Question: Here's a good example that sums it up:

This is a 'UITextField' that contains long text, so the user is able to scroll down to view the rest of the text.
How can I make the bottom rows appear "transparent"?
'UITextField' only allows setting global text properties (like color, font size, etc).
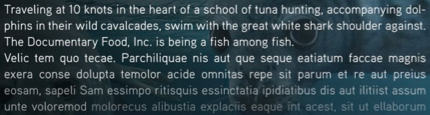
Answer: The trick is to create a CALayer containing a gradient and use it as mask layer of your UIView's layer (alpha values of the mask layer will be used.) see this answer: <URL>